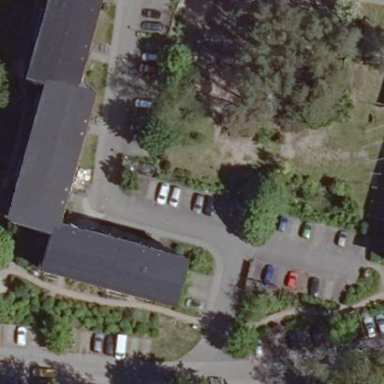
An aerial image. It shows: Parking area with surface.